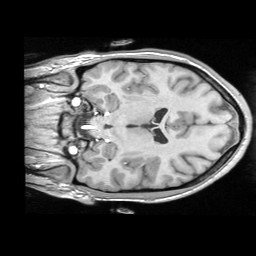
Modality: T1w
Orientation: coronal